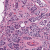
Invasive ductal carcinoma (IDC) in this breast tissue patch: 1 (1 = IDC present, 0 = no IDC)